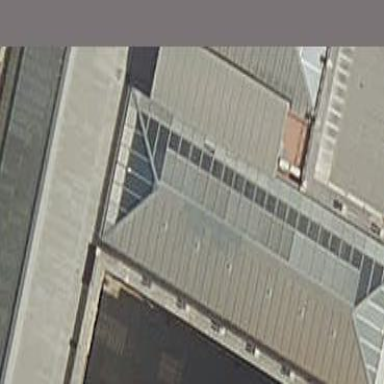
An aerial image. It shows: Building with hipped metal roof.